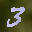
Label: 3